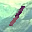
Label: 1